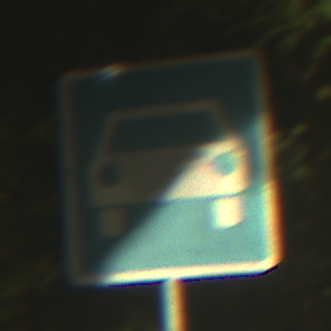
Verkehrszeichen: Kraftfahrstrasse
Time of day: SunriseSunset
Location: Outdoor (Nature)
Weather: PartlyCloudy
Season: NotSpecified
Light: Natural